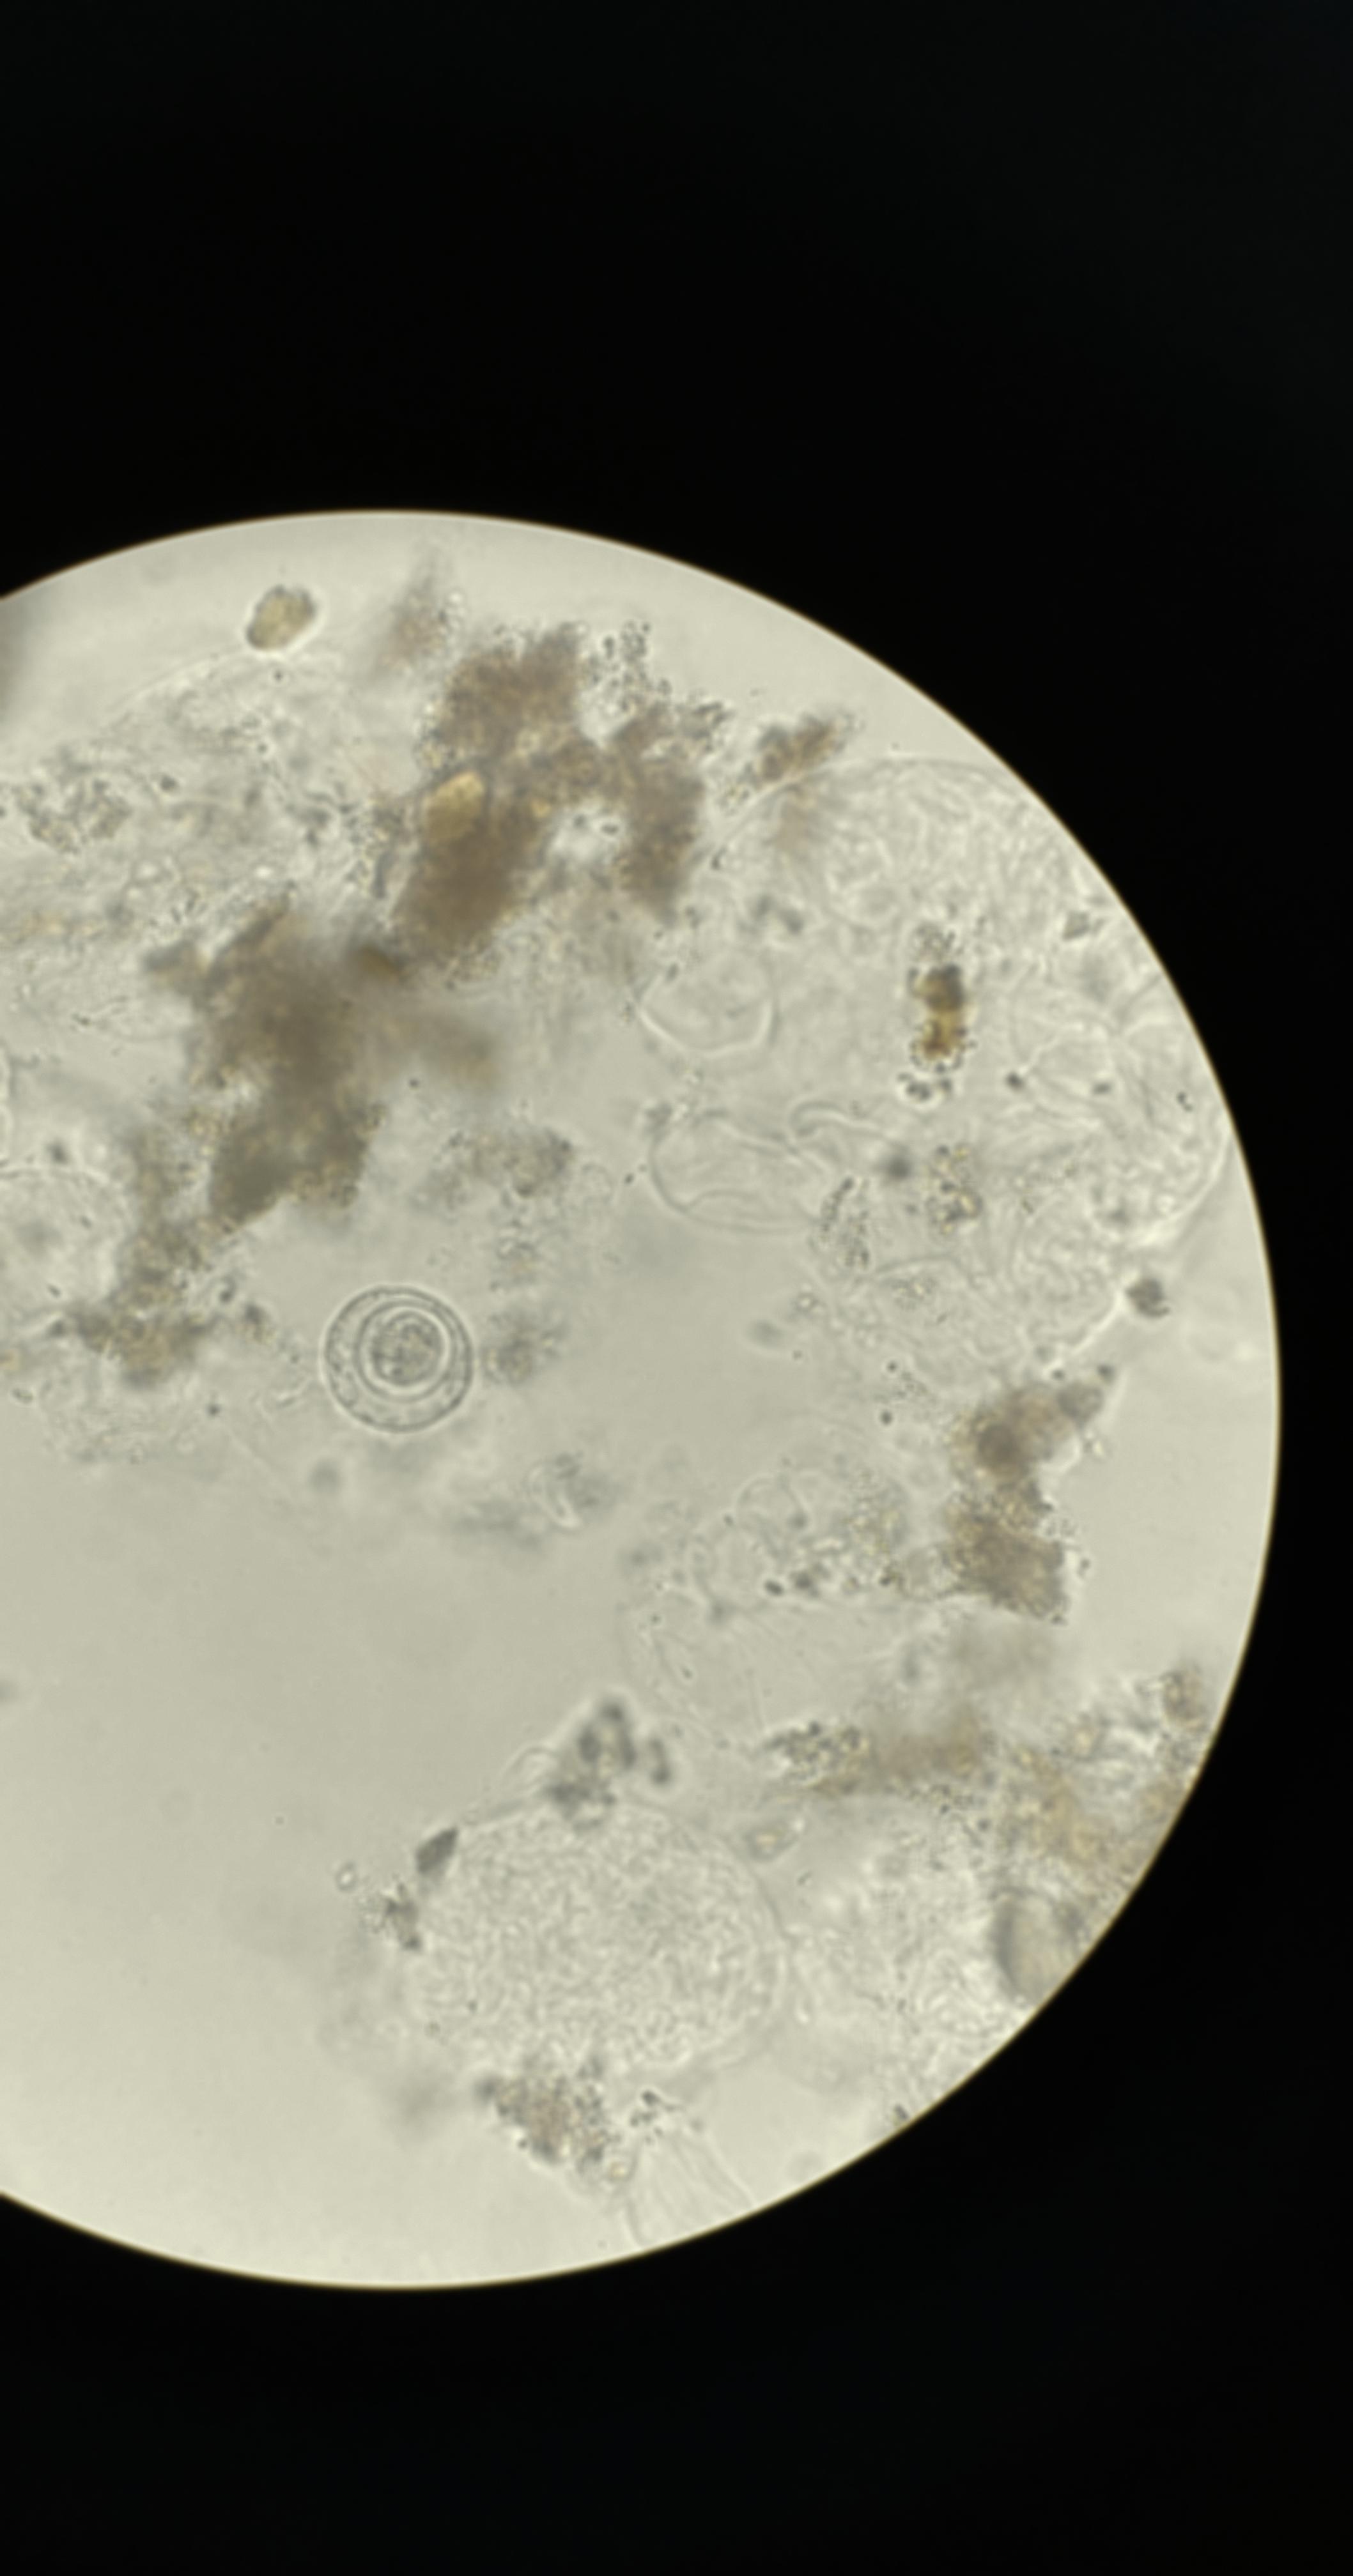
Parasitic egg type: Hymenolepis nana